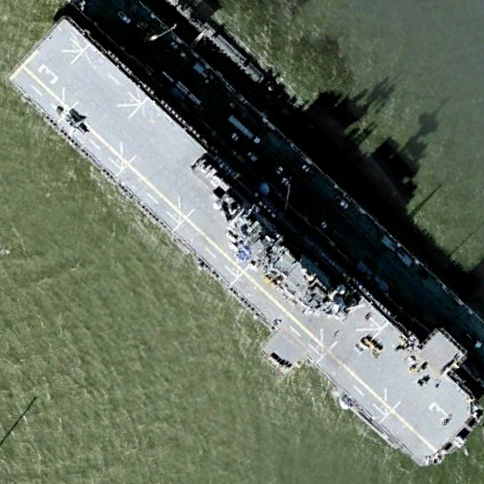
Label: assault